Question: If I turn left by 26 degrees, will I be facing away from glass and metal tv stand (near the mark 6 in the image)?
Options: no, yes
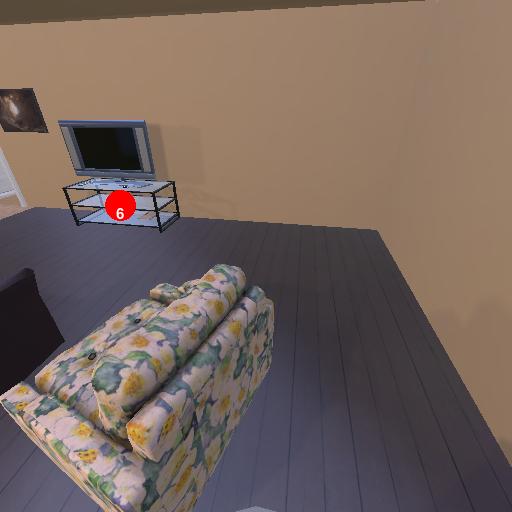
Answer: no